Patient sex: M
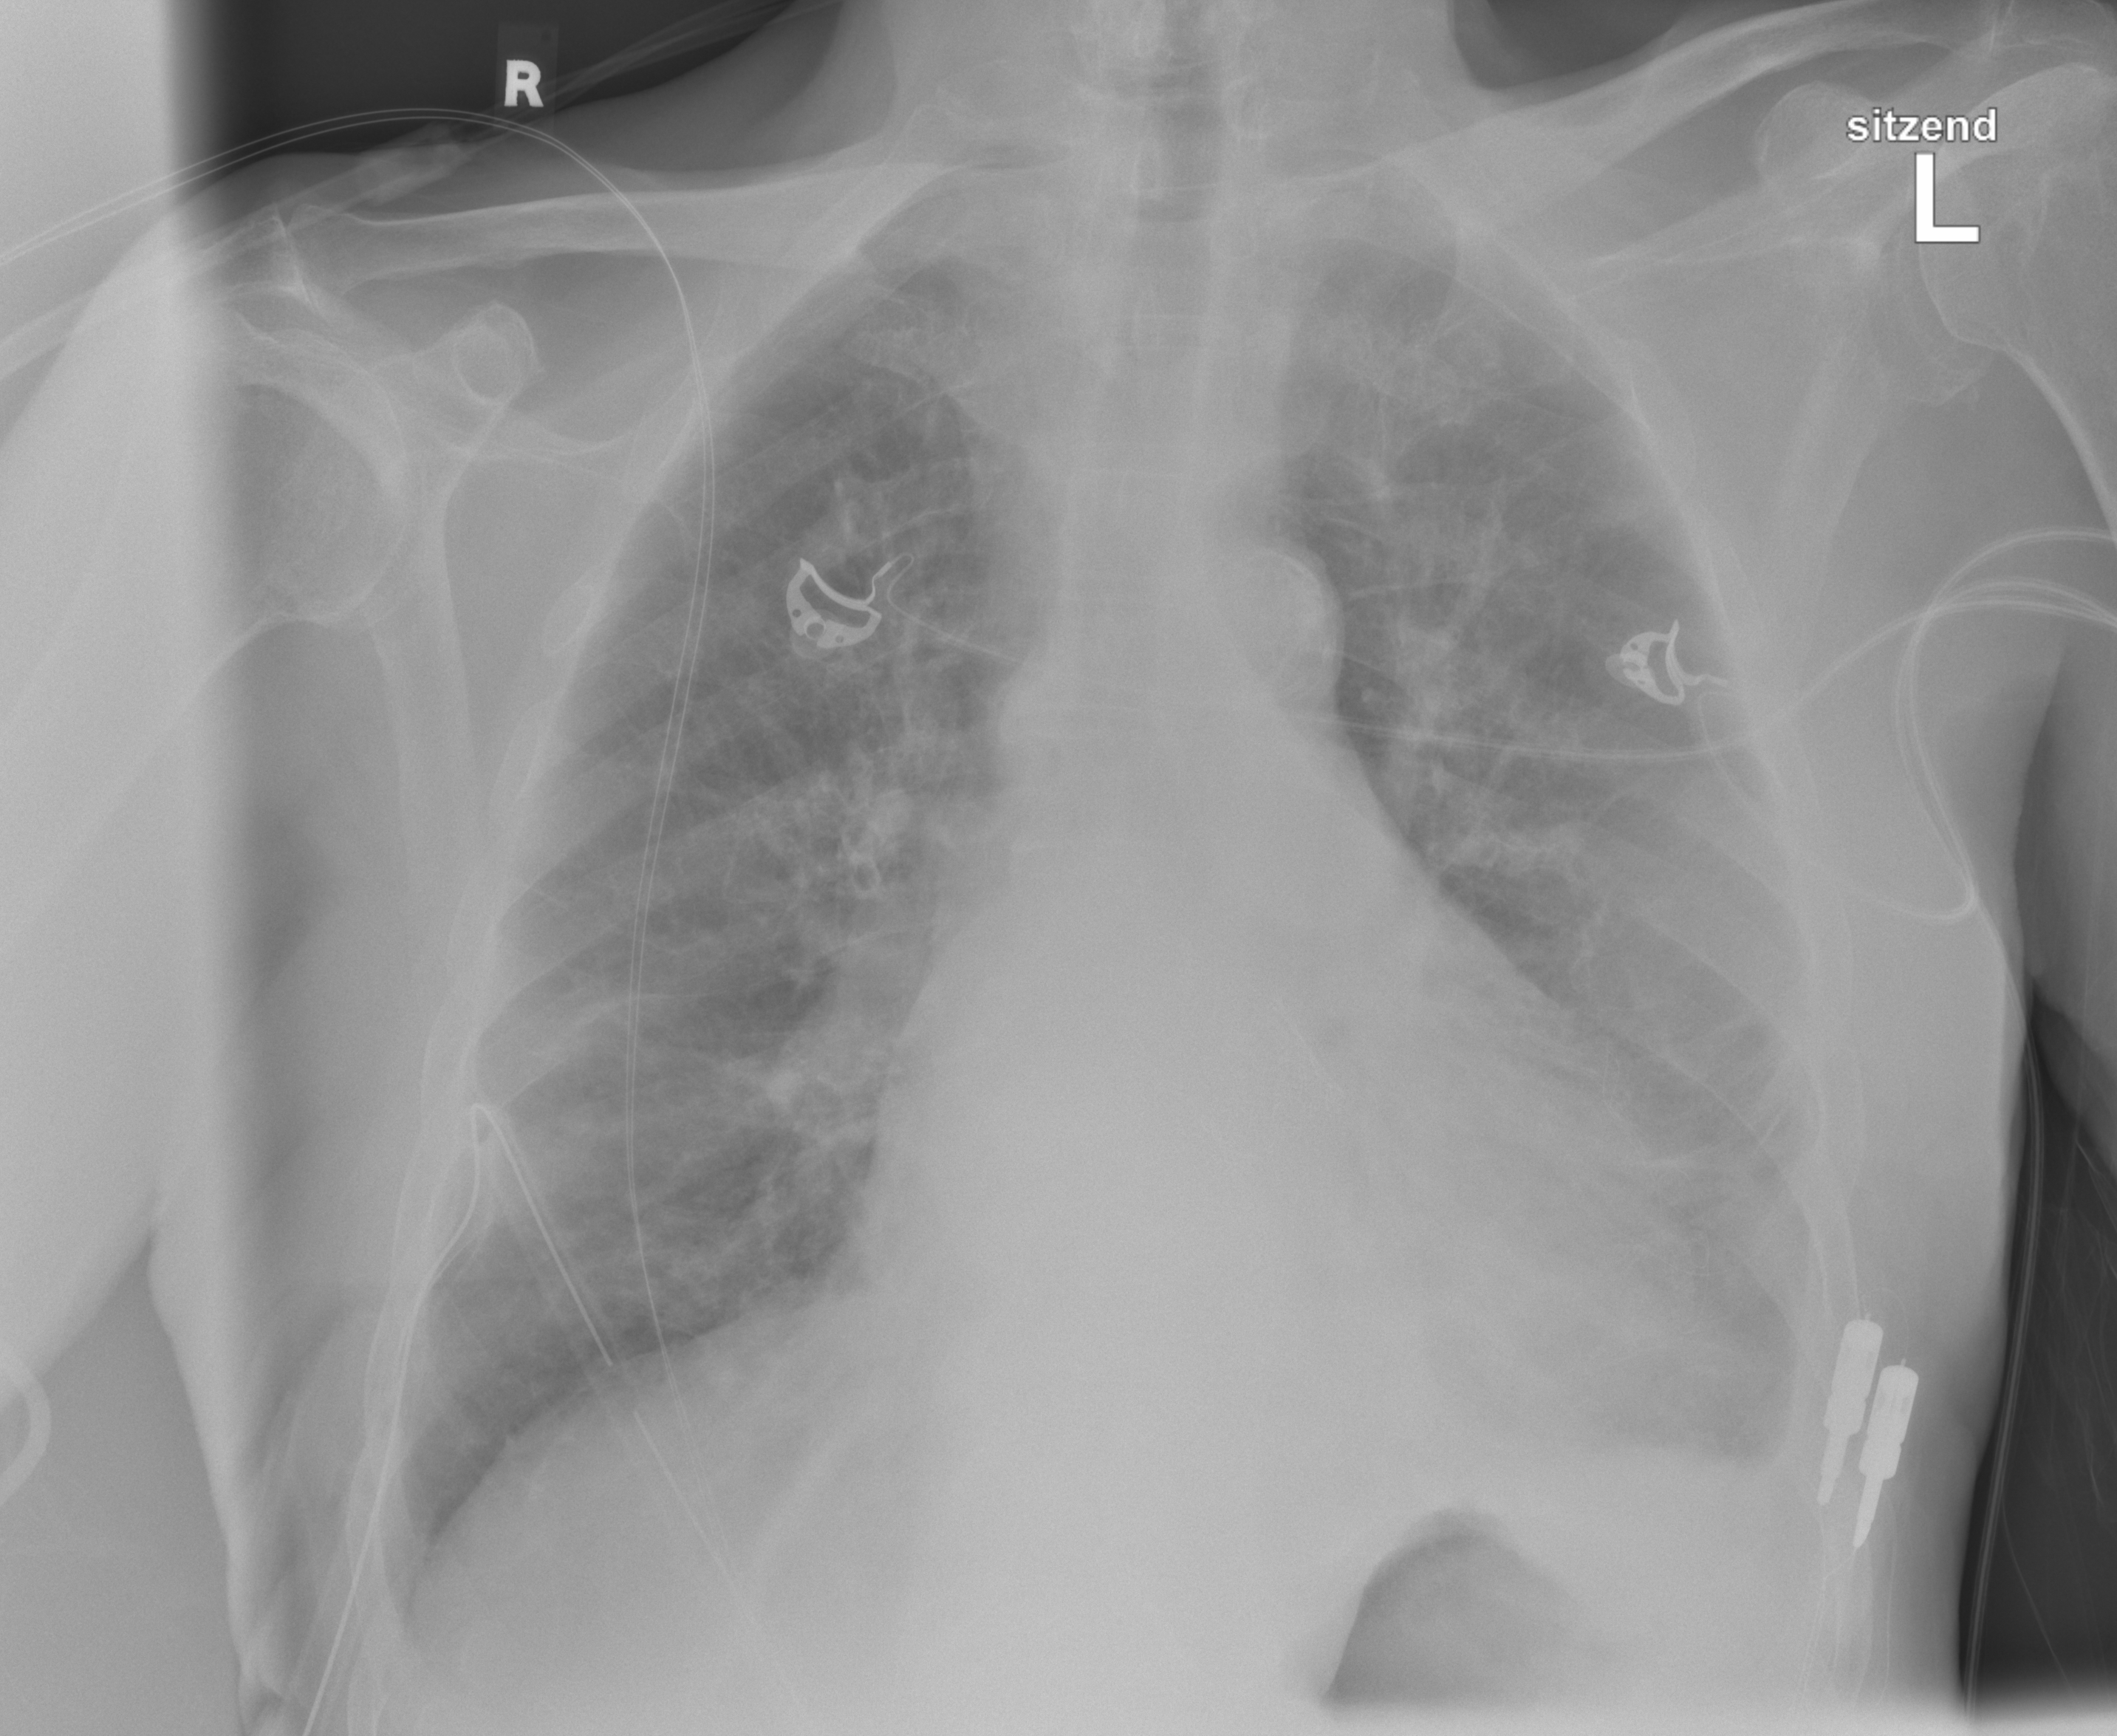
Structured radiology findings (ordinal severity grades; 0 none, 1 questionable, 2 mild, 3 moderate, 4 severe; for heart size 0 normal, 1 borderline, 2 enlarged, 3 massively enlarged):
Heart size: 2
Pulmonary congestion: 1
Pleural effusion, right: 0
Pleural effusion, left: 2
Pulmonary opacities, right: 0
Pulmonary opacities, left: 0
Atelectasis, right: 2
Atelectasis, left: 2